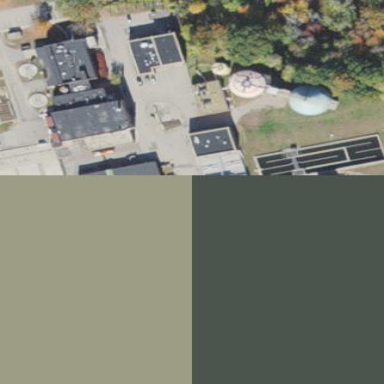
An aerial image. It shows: Wastewater plant.